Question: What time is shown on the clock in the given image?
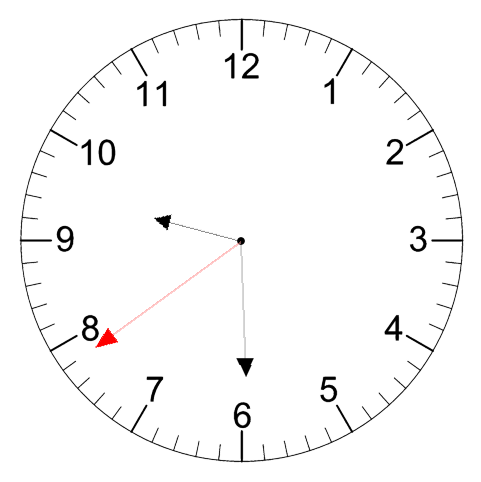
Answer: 09:29:39